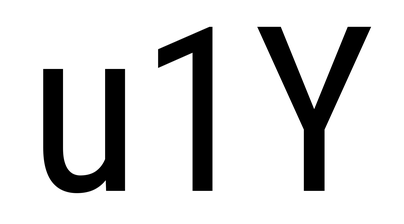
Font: Roboto_Condensed_Regular